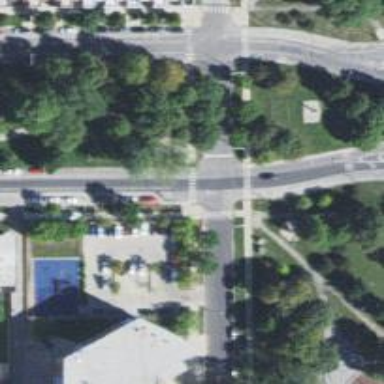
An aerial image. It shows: Traffic island located on footway.